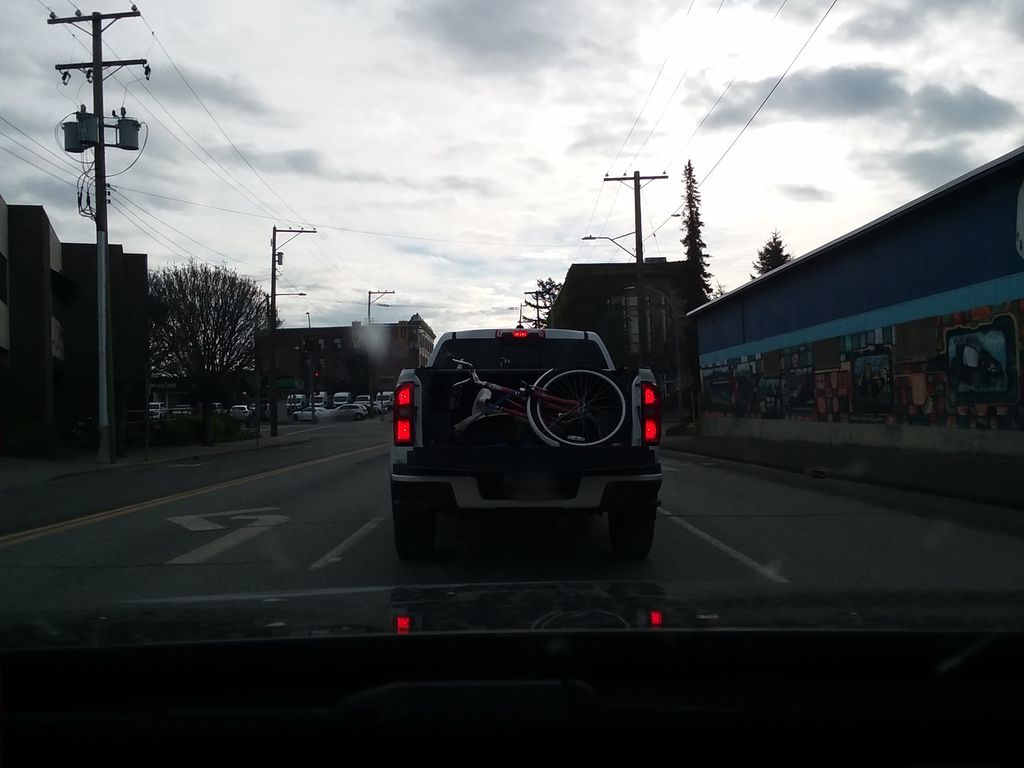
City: victoria